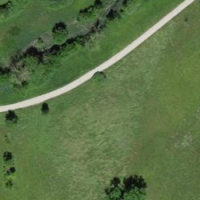
EUNIS habitat code: 24
Species observed at this site:
Vanessa cardui
Maniola jurtina
Tettigonia viridissima